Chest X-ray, PA view. Patient: 76 years old, sex M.
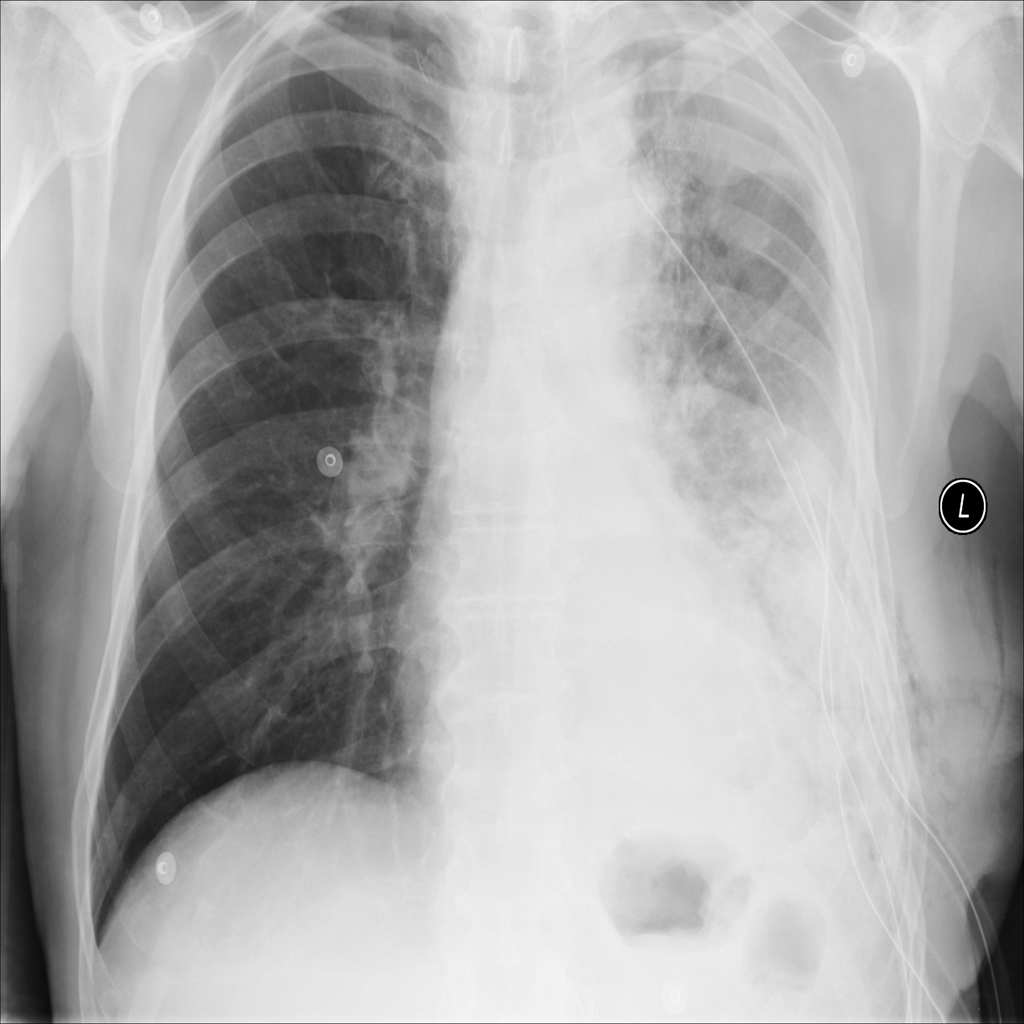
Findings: No Finding